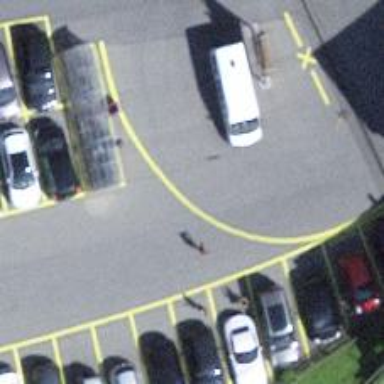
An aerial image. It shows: Road serving as parking aisle.